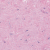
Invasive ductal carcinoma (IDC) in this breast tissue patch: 0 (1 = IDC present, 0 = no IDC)